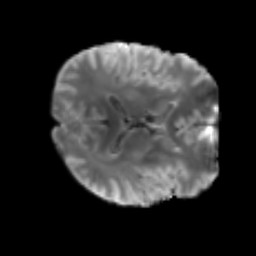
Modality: T2w
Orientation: axial
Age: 48
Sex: male
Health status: healthy
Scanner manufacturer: siemens
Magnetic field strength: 3 T
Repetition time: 3.6 s
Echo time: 0.092 s